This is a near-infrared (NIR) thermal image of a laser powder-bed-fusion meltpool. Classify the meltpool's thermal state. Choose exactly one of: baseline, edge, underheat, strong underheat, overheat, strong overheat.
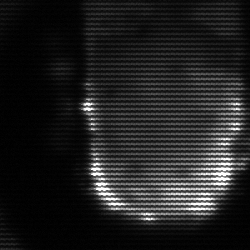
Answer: baseline